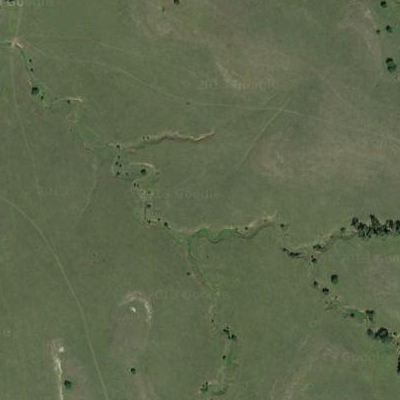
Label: Grass